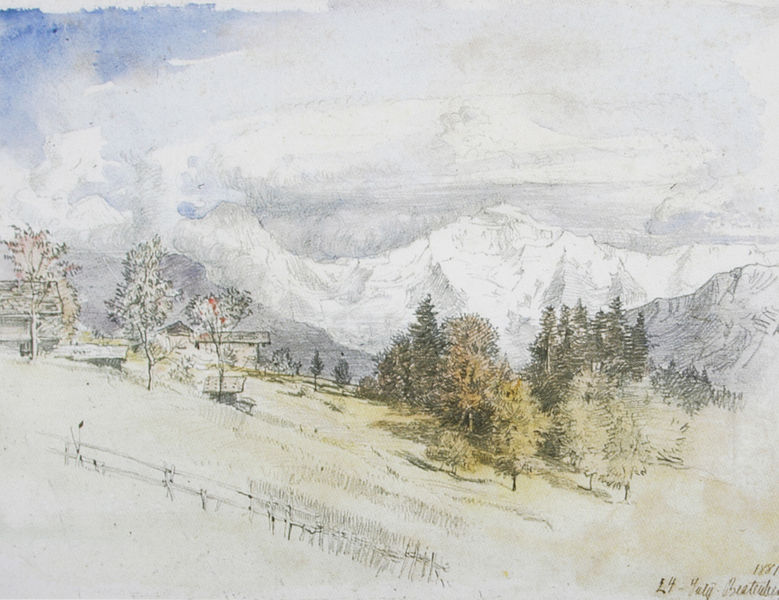
Titel: Beatenberg
Künstler: Clara von Rappard
Institution: Privatbesitz
Schlagwörter: baum, berg, blau, blätter, felsen, gemälde, himmel, laub, schatten, weiß, wolken, aquarell, bäume, gelb, grün, landschaft, ocker, äste, braun, grau, hell, licht, schwarz, skizze, szene, zeichnung, ausblick, blick, dach, eis, gebäude, gras, haus, schnee, wiese, wolke, zaun, beige, bild, signatur, ast, feld, gräser, häuser, hügel, kalt, natur, stamm, weide, wind, büsche, hütte, tal, wald, garten, stillleben, deutschland, farbig, umrisse, studie, abhang, datierung, berge, gebirge, gipfel, gletscher, hang, dächer, dunst, grafik, nebel, alm, berglandschaft, hütten, koppel, winter, signiert, sigantur, böschung, tannen, datum, jahreszahl, frühling, tusche, unterschrift, alpen, kälte, schneelandschaft, schweiz, koloriert, bleistift, fichte, nadelbaum, tanne, landschaftsbild, nadelbäume, diagonale, winterlandschaft, frost, schneebedeckt, hänge, joch, berghütte, bergwiese, höfe, alp, aquarelliert, berghütten, zecihnung, böscung, gebirslandschaft, 1881, erste sonne